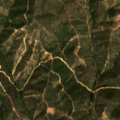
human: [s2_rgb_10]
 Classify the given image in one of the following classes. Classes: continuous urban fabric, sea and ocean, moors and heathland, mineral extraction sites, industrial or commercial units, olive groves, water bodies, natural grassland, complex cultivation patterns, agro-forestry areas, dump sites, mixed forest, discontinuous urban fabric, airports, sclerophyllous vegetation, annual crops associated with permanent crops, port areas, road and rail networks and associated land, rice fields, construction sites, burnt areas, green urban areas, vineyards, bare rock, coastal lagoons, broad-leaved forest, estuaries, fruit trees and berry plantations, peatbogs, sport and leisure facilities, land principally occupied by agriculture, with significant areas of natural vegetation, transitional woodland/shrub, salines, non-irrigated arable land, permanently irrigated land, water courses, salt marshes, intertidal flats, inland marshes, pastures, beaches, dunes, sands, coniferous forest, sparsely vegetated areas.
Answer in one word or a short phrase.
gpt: mixed forest